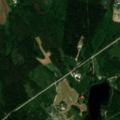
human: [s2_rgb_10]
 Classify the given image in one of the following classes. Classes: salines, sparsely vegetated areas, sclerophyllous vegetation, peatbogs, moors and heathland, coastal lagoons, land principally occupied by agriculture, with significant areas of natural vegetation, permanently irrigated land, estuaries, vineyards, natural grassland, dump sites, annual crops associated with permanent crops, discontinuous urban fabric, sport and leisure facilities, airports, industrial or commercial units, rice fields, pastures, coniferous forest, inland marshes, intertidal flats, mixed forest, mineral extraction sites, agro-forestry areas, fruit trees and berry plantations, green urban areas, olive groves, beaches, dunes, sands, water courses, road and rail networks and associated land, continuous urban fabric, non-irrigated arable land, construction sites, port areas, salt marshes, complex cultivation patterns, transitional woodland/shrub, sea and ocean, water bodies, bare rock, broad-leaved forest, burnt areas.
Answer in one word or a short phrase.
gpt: land principally occupied by agriculture, with significant areas of natural vegetation, coniferous forest, mixed forest